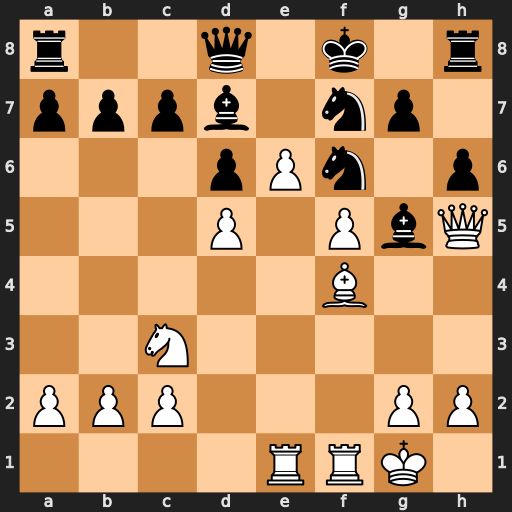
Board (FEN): r2q1k1r/pppb1np1/3pPn1p/3P1PbQ/5B2/2N5/PPP3PP/4RRK1
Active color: w
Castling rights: -
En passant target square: -
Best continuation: Qxf7#